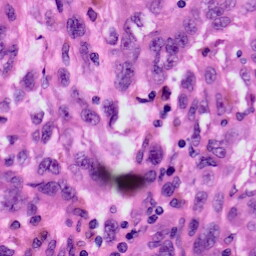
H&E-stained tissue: Skin